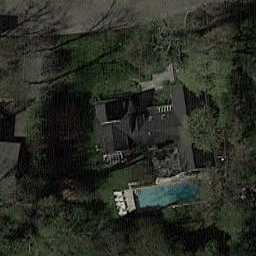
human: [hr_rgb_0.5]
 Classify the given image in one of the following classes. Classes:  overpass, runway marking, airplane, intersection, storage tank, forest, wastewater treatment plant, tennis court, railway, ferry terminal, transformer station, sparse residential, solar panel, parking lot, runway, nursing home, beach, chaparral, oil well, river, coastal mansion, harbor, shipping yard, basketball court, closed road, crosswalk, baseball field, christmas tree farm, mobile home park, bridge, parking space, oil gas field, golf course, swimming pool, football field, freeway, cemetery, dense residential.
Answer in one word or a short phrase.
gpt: sparse residential